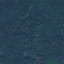
Land use / land cover: Forest